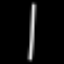
Label: line